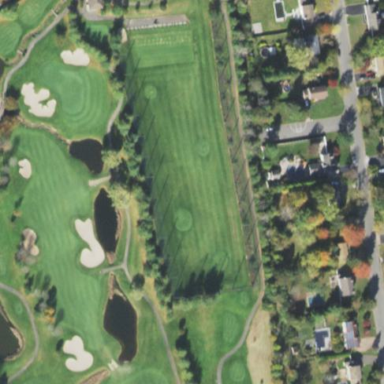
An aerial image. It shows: Grassy area designated for driving range golf.